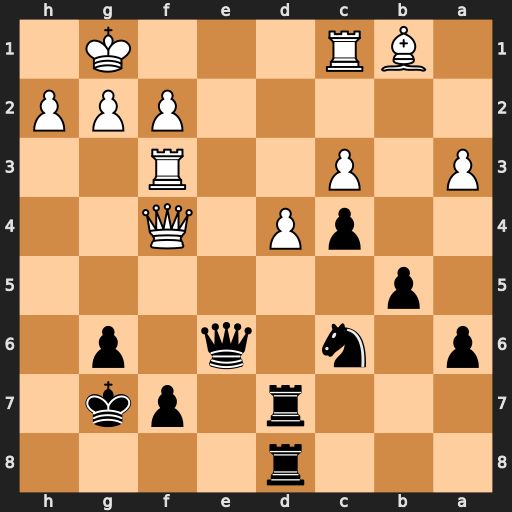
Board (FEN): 3r4/3r1pk1/p1n1q1p1/1p6/2pP1Q2/P1P2R2/5PPP/1BR3K1
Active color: b
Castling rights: -
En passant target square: -
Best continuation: Nxd4 cxd4 Rxd4 Qxf7+ Qxf7 Rxf7+ Kxf7